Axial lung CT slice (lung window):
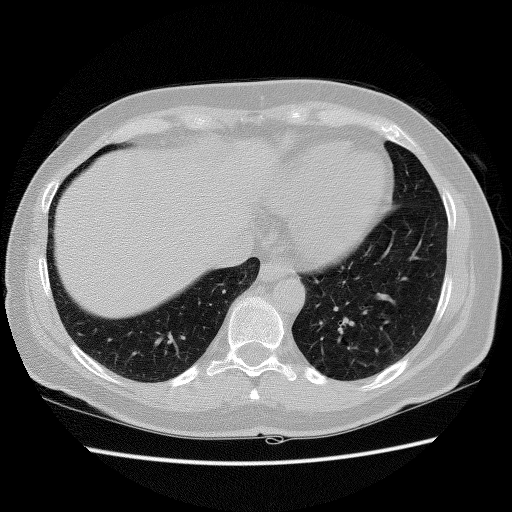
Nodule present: no